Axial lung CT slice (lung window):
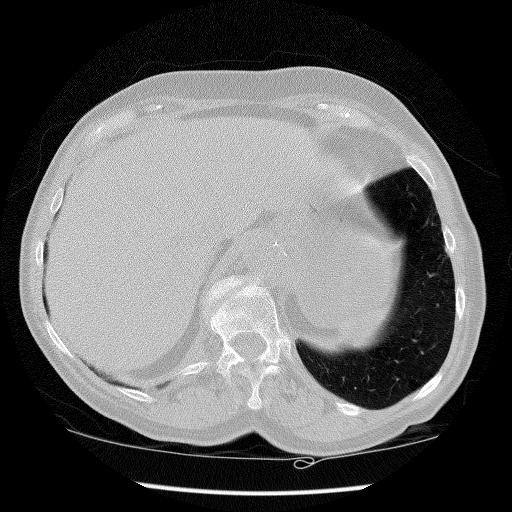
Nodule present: no